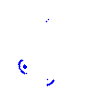
Particle: kaon